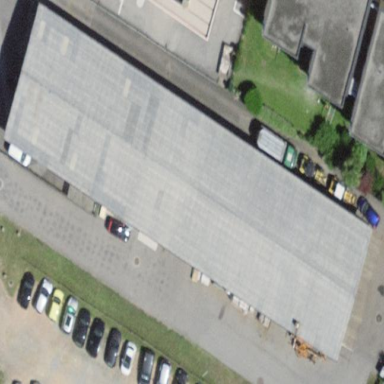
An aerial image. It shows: Industrial building.